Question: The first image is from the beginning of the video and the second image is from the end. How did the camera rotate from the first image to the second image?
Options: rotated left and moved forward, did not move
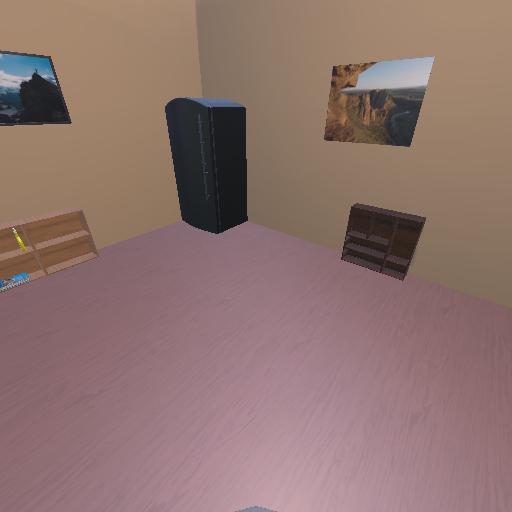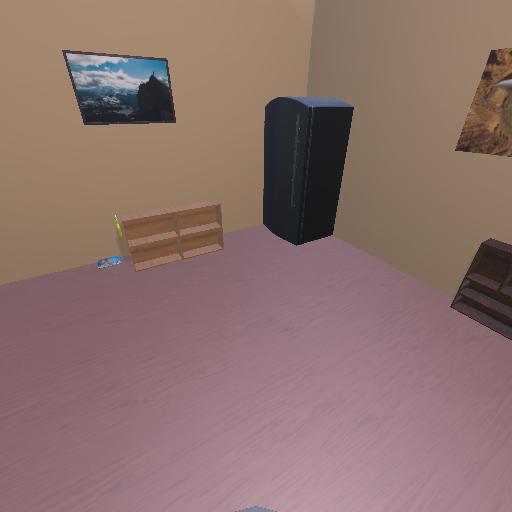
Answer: rotated left and moved forward